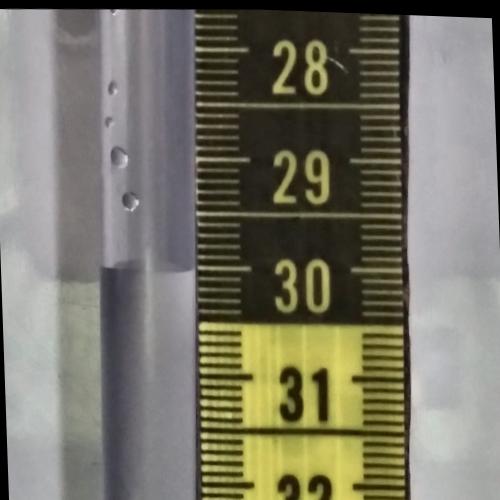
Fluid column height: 30.0 cm